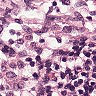
Metastatic tissue present: no